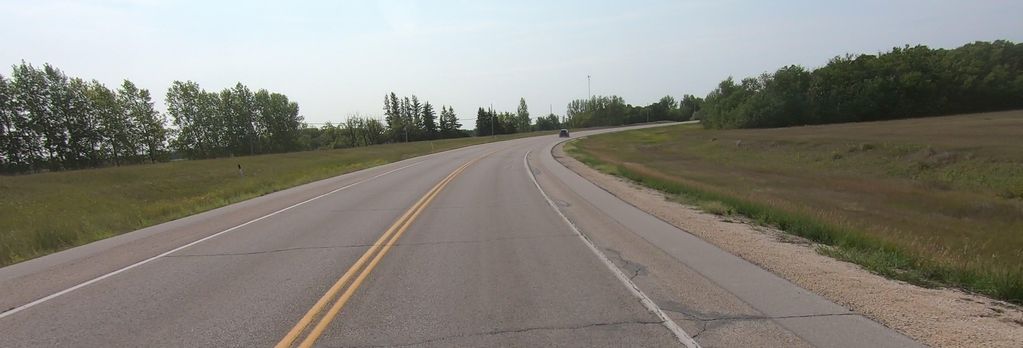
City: winnipeg